Question: I'm working on a nib file that has multiple 'UIPickerViews' on it and as you can see below, it is extremely crowded. I basically want to make it clean and remove all of the "gray" items and just show the selected item. If you have any ideas that would make the page cleaner please share, this is more of a 'UI' problem than a logic or code problem. Thanks in advance.

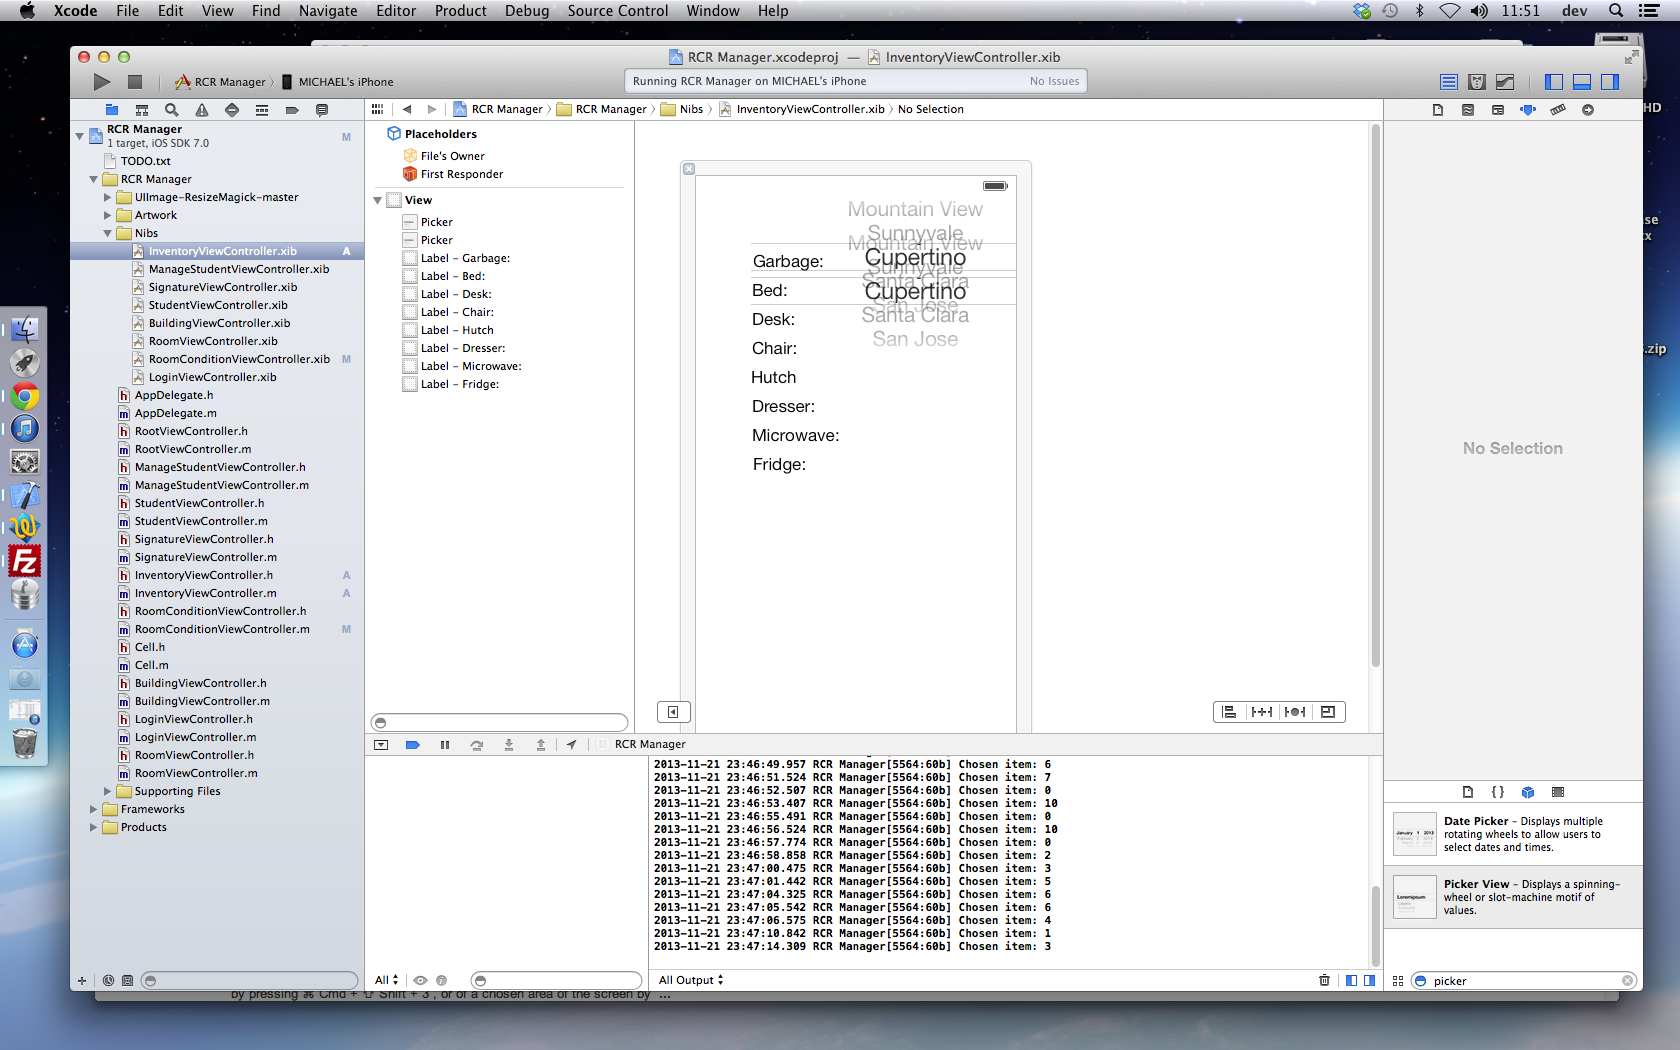
Answer: You dont need to add in there. You just add and set your as text field's . So your picker will appear in the bottom side and you can display the selected values of picker in the text field by using delegate methods.